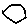
Label: hexagon